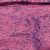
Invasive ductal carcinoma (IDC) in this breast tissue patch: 0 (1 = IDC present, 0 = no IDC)